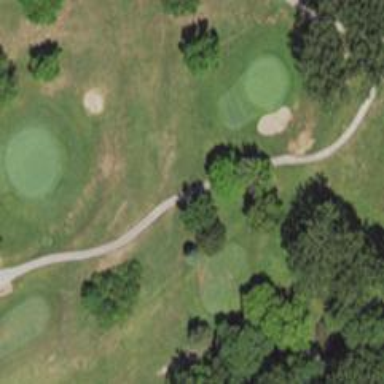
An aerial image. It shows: Path for both road and golf.